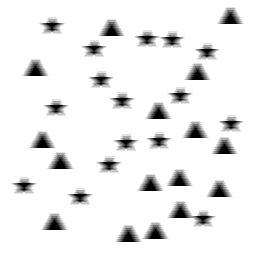
Squares: 0
Triangles: 16
Stars: 16
Total shapes: 32